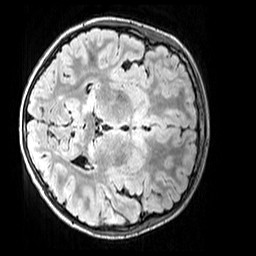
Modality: FLAIR
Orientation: axial
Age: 9
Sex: male
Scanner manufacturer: siemens
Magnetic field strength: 3 T
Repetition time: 5 s
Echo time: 0.388 s